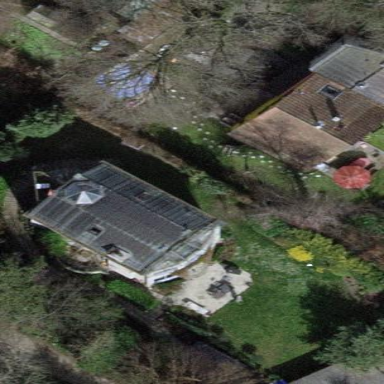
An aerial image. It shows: Garden surrounded by fence.